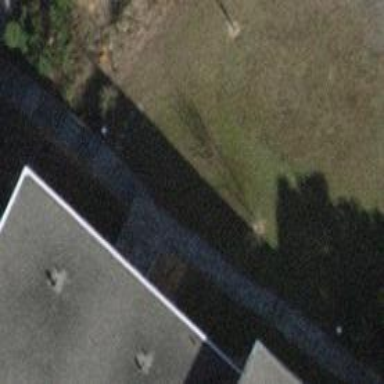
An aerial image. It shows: Set of concrete steps.